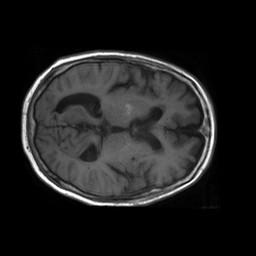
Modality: T1w
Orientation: axial
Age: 71
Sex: male
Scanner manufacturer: philips
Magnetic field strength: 1.5 T
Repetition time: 0.375 s
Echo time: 0.011 s